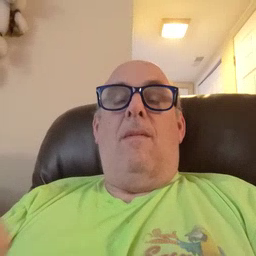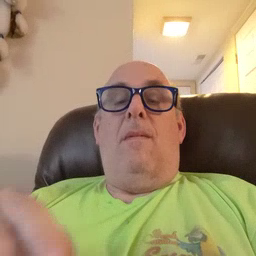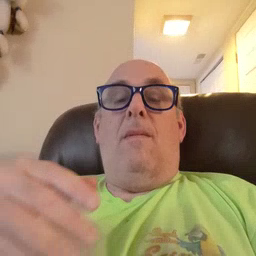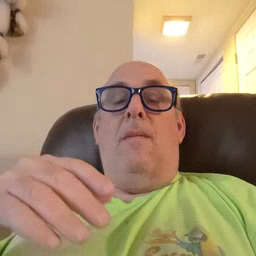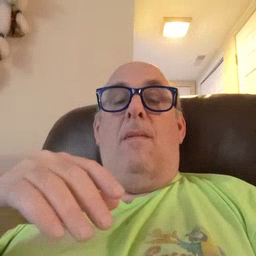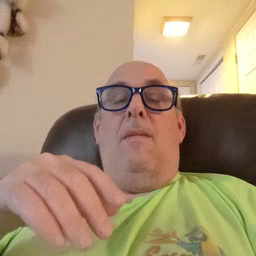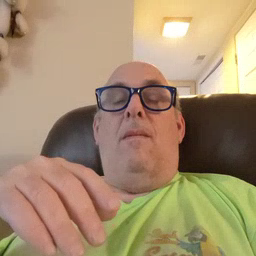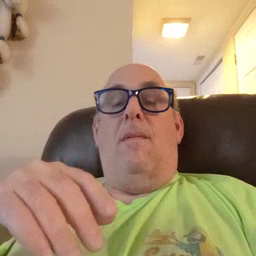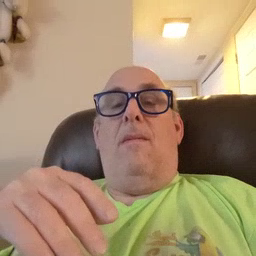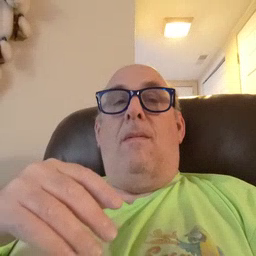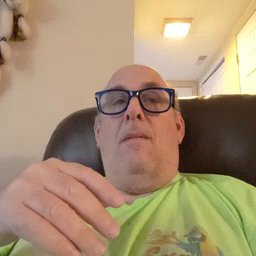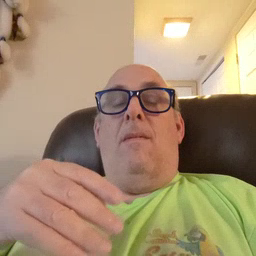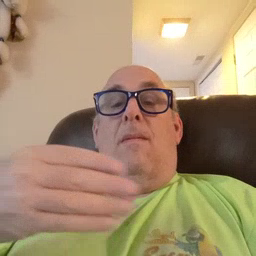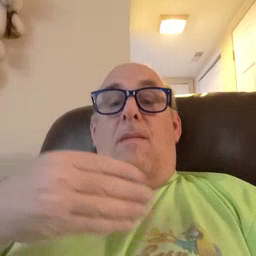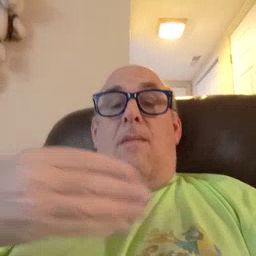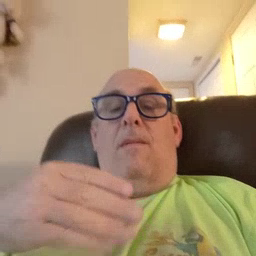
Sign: puppy